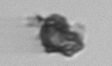
Label: detritus